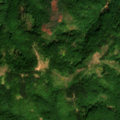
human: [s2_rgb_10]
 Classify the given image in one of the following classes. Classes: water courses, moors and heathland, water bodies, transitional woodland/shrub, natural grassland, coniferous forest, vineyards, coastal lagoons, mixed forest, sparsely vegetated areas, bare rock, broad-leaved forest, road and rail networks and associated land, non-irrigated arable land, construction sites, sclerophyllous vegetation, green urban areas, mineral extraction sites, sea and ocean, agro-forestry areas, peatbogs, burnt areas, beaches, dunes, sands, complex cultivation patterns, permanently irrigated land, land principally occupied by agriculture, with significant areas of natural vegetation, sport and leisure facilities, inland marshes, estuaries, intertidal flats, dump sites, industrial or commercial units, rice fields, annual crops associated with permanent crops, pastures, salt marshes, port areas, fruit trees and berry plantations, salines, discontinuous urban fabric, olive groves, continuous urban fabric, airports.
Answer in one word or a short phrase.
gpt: broad-leaved forest